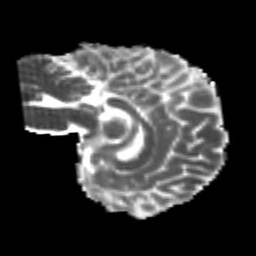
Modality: MD
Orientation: sagittal
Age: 20
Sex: female
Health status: healthy
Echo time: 0.074 s